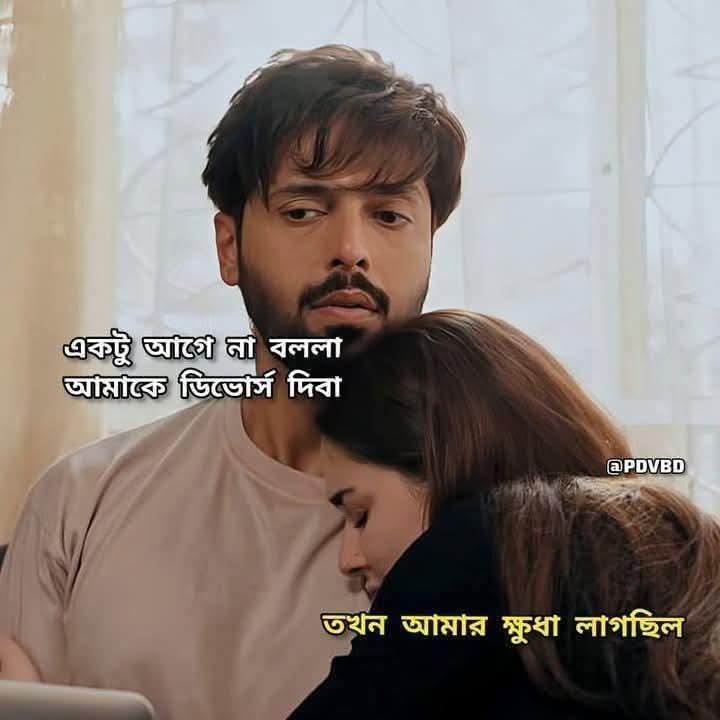
Text: একটু আগে না বললা আমাকে ডিভোর্স দিবা
তখন আমার ক্ষুধা লাগছিল
Label: Non Hate